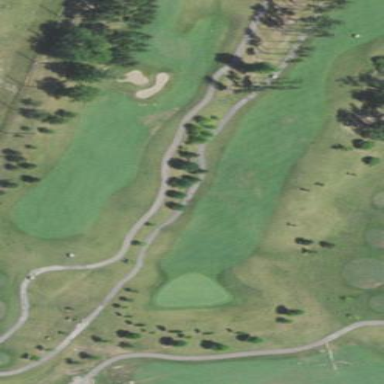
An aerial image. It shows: Grassy area designated as golf fairway.